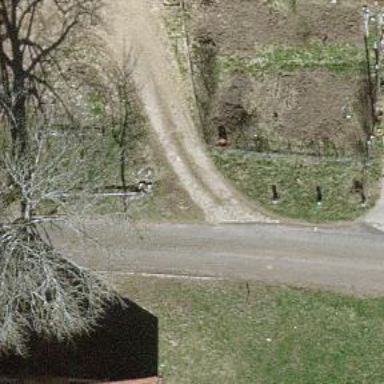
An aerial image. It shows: Unpaved driveway with service road designation.